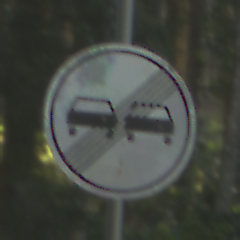
Verkehrszeichen: EndeUeberholverbot
Umgebung: Outdoor, Nature
Tageszeit: MorningAfternoon
Wetter: Clear
Licht: Natural
Jahreszeit: NotSpecified
Kontrast: LowContrast